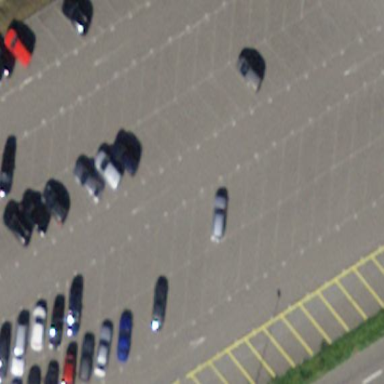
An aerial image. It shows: Parking area with surface.